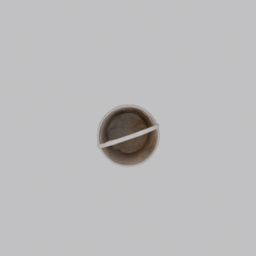
Label: tools